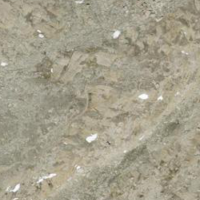
EUNIS habitat code: 48
Species observed at this site:
Ranunculus glacialis